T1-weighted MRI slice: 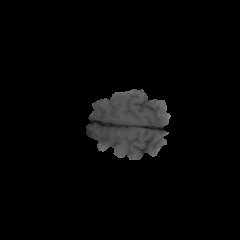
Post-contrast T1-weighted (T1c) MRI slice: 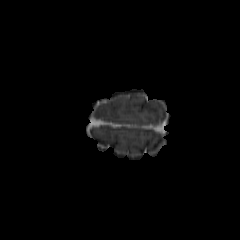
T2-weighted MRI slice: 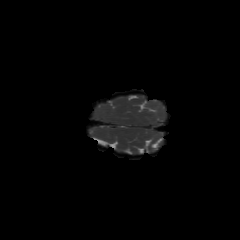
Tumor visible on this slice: no